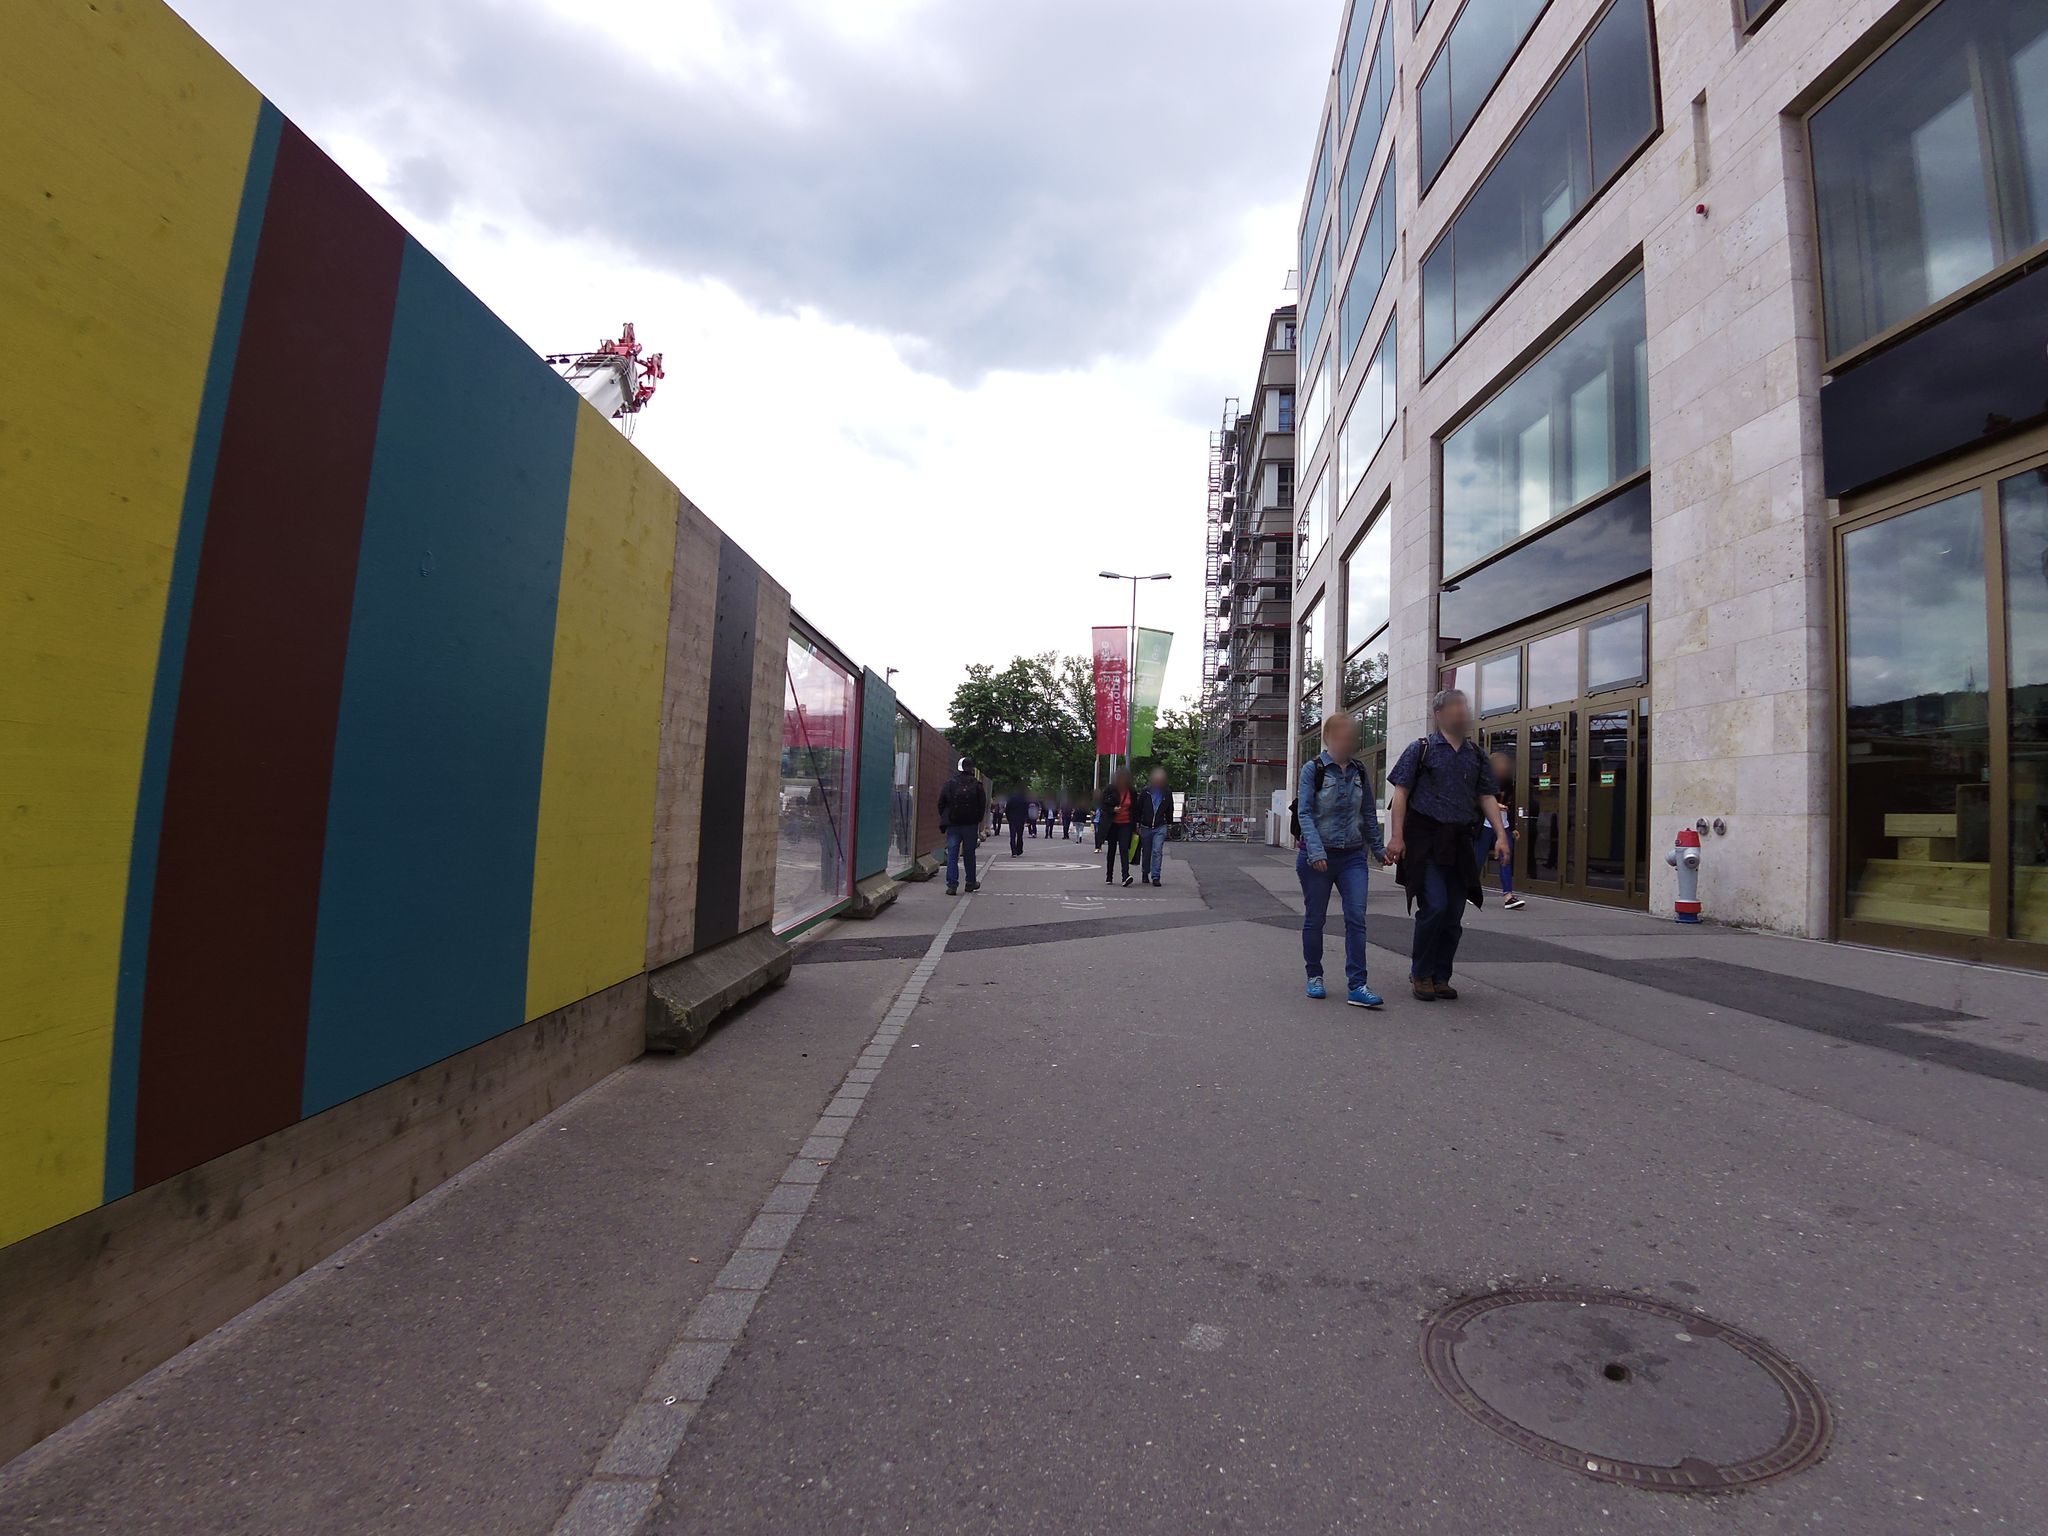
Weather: cloudy
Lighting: day
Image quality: good
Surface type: cycling surface
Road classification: cycleway, steps
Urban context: urban centre
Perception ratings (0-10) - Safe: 6.33, Lively: 8.76, Beautiful: 6.85, Boring: 4.24, Depressing: 3.23, Wealthy: 3.23